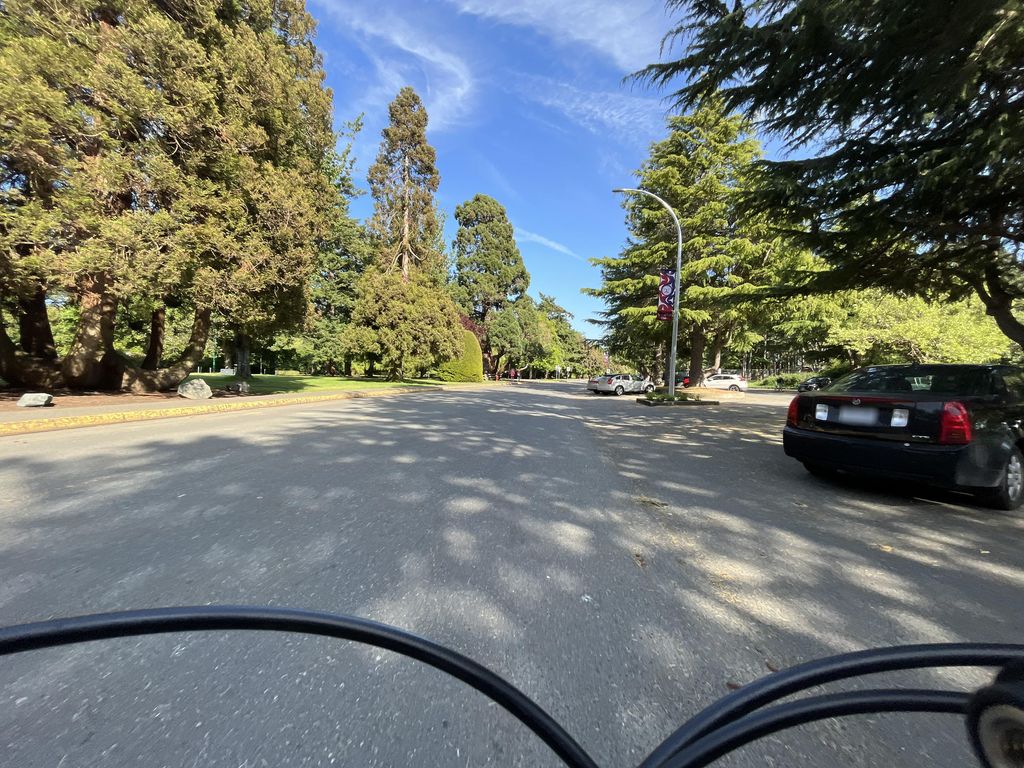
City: victoria